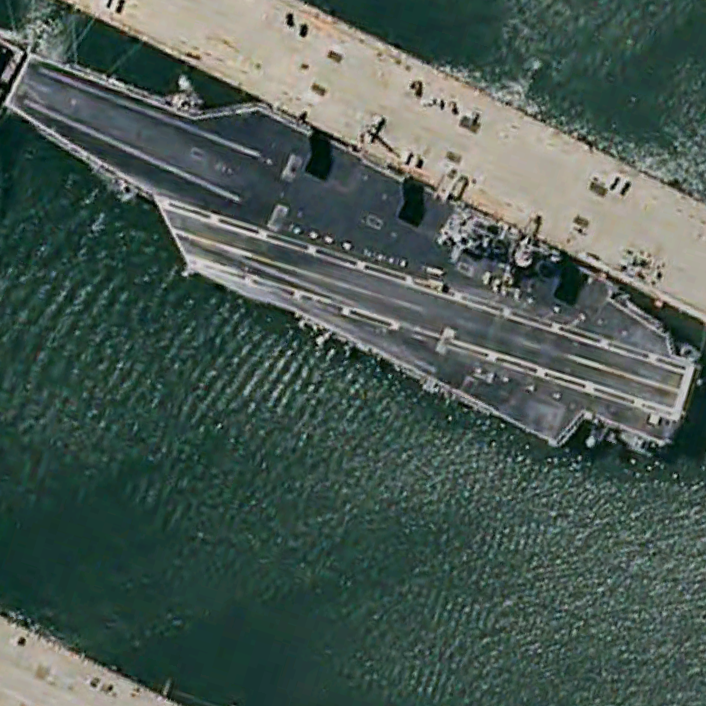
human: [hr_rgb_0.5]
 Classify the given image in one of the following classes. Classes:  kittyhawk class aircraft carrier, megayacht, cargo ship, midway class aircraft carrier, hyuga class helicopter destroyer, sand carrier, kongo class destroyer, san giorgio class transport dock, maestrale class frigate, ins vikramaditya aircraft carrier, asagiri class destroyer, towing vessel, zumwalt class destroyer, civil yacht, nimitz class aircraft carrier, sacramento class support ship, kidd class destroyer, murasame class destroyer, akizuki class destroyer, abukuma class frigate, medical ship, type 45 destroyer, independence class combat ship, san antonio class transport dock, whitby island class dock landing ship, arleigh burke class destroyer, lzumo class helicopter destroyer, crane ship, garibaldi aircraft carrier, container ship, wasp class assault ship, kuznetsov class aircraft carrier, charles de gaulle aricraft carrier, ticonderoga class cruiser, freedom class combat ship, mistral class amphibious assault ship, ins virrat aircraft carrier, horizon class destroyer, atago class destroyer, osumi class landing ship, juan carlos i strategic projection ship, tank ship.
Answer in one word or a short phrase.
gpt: Nimitz class aircraft carrier